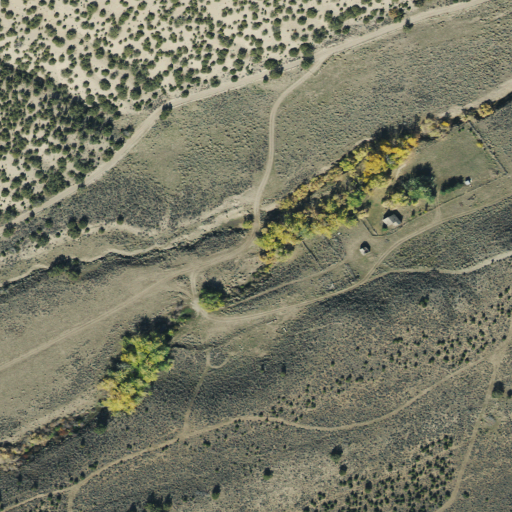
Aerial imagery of valley in Utah named Box Elder Canyon containing shrub, grassland, woody wetlands, herbaceous wetlands, and open development